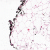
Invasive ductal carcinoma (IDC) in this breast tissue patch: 0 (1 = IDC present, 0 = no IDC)